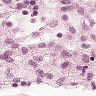
Metastatic tissue present: no